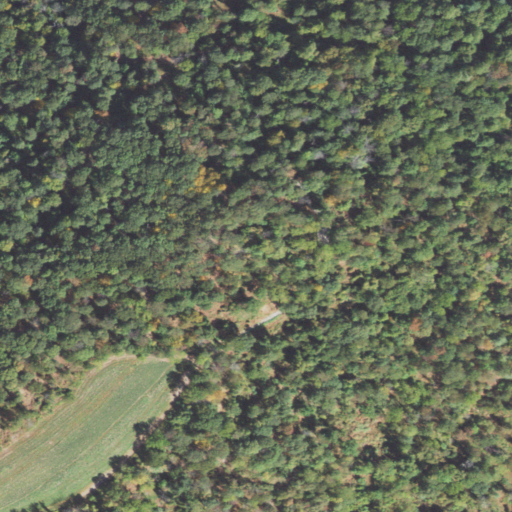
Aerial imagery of mountain in Pennsylvania named Haycock containing deciduous forest, pasture, and evergreen forest